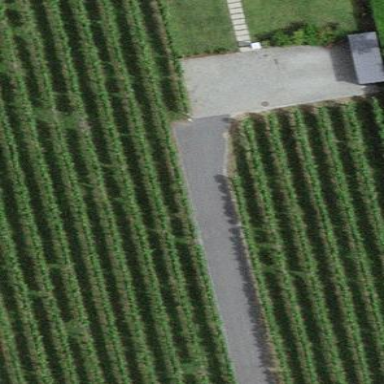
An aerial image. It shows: Vineyard with grape crops.